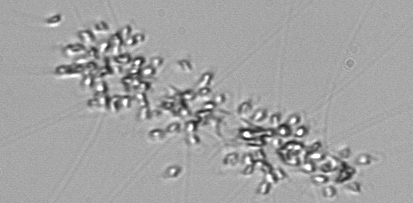
Label: Chaetoceros_didymus_TAG_external_flagellate